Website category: book
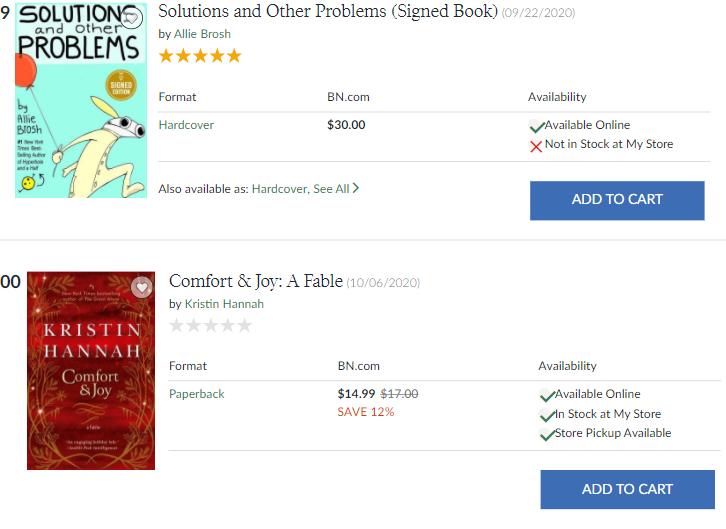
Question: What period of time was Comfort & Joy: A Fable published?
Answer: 10/06/2020

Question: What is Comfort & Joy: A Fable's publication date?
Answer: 10/06/2020

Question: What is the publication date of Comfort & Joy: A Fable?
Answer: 10/06/2020

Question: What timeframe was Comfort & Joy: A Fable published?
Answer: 10/06/2020

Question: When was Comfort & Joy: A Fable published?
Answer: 10/06/2020

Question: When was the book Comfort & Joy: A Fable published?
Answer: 10/06/2020

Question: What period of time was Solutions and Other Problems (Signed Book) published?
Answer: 09/22/2020

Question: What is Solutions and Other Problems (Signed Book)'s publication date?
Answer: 09/22/2020

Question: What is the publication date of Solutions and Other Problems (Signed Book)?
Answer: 09/22/2020

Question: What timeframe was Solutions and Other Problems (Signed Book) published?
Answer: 09/22/2020

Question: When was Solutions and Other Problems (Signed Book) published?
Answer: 09/22/2020

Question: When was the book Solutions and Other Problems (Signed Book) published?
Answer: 09/22/2020

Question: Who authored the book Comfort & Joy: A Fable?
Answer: Kristin Hannah

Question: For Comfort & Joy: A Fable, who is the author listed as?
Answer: Kristin Hannah

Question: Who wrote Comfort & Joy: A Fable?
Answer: Kristin Hannah

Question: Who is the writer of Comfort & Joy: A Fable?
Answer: Kristin Hannah

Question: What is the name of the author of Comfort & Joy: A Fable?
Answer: Kristin Hannah

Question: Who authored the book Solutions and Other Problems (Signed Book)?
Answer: Allie Brosh

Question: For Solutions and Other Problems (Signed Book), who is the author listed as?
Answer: Allie Brosh

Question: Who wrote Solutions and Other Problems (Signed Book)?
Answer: Allie Brosh

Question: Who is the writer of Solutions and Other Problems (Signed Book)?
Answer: Allie Brosh

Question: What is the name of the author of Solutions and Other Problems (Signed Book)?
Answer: Allie Brosh

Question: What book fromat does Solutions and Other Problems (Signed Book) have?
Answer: Hardcover

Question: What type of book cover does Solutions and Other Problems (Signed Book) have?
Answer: Hardcover

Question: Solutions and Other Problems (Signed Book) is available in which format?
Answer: Hardcover

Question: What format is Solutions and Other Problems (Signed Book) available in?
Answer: Hardcover

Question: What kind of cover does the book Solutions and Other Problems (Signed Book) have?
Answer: Hardcover

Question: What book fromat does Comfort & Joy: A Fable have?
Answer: Paperback

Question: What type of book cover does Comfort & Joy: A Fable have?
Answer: Paperback

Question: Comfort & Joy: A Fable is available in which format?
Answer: Paperback

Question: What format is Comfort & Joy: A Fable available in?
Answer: Paperback

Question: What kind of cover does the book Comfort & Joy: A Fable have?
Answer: Paperback

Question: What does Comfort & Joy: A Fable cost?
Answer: $14.99

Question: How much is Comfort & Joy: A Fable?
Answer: $14.99

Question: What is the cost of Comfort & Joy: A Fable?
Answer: $14.99

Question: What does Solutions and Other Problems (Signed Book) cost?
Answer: $30.00

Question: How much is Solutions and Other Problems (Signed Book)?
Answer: $30.00

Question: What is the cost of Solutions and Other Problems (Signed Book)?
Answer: $30.00

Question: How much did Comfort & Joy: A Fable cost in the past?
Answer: $17.00

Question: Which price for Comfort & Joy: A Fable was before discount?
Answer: $17.00

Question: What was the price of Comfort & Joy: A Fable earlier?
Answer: $17.00

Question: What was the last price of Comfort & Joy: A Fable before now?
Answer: $17.00

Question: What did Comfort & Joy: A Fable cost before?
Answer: $17.00

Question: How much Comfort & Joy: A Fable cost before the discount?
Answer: $17.00

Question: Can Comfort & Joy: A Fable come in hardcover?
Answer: no

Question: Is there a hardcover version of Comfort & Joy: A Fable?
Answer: no

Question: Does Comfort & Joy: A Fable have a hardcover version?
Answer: no

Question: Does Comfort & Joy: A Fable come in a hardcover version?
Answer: no

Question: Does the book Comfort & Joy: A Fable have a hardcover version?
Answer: no

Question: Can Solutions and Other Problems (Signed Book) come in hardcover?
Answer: yes

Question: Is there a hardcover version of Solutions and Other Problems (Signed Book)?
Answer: yes

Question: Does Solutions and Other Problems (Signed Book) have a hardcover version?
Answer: yes

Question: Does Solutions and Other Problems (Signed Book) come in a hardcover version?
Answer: yes

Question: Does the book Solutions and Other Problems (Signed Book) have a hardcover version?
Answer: yes

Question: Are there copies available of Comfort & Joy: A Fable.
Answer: yes

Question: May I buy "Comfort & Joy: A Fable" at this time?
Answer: yes

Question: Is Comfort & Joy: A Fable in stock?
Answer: yes

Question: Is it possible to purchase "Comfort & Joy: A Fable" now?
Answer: yes

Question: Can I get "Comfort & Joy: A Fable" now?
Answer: yes

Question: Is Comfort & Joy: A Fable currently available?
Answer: yes

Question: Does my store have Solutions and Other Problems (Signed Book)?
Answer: no

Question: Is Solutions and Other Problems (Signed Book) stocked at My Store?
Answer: no

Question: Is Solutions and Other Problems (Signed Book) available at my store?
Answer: no

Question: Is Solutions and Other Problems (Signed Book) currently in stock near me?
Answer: no